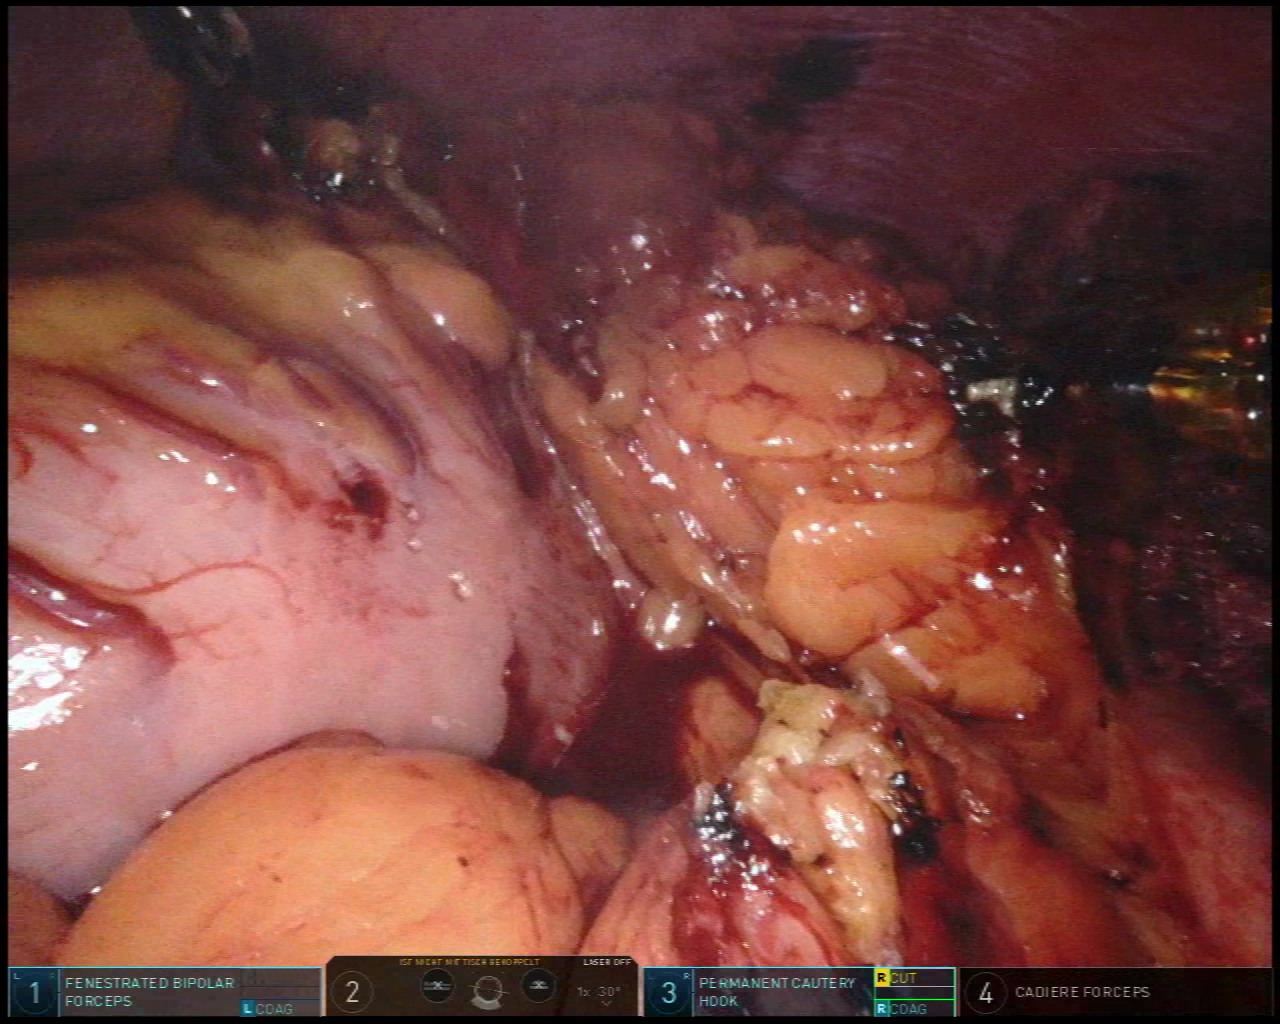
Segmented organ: stomach
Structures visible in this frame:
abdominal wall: yes
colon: yes
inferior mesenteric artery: no
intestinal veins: no
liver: no
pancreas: no
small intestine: no
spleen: no
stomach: yes
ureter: no
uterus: no
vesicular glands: no